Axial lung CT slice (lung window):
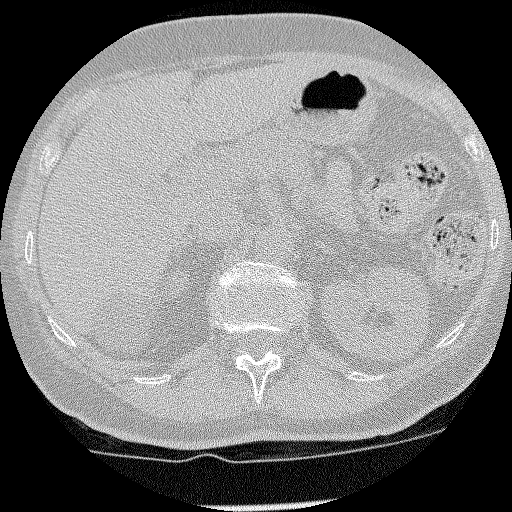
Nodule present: no